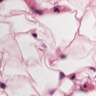
Metastatic tissue present: no